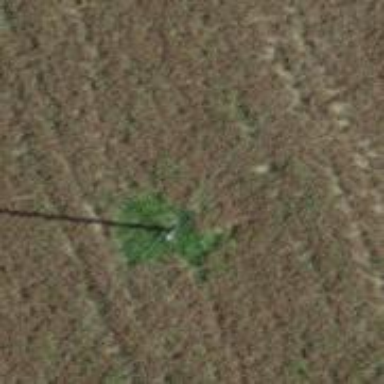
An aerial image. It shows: Power pole.